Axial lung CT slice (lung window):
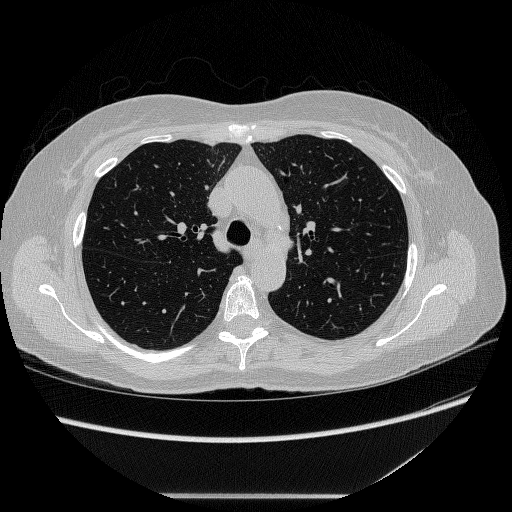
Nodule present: no